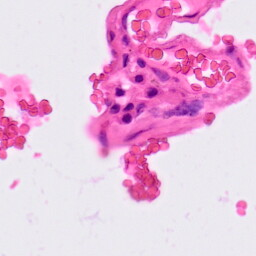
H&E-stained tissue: Lung